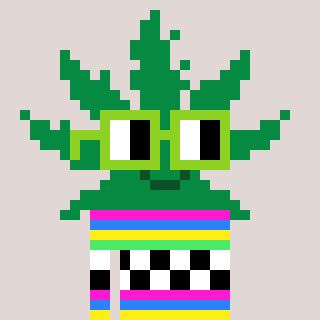
a pixel art character with square light green glasses, a weed-shaped head and a slimegreen-colored body on a warm background